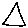
Label: triangle